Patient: sex F, age 82
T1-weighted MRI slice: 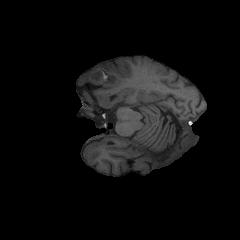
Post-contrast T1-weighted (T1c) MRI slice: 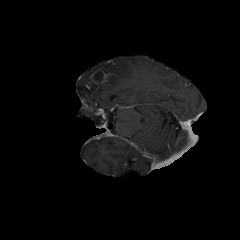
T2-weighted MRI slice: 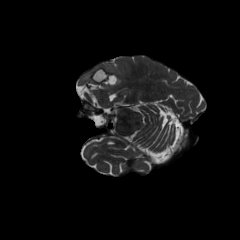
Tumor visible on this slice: yes
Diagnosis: Glioblastoma, IDH-wildtype
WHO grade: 4